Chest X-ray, PA view. Patient: 33 years old, sex M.
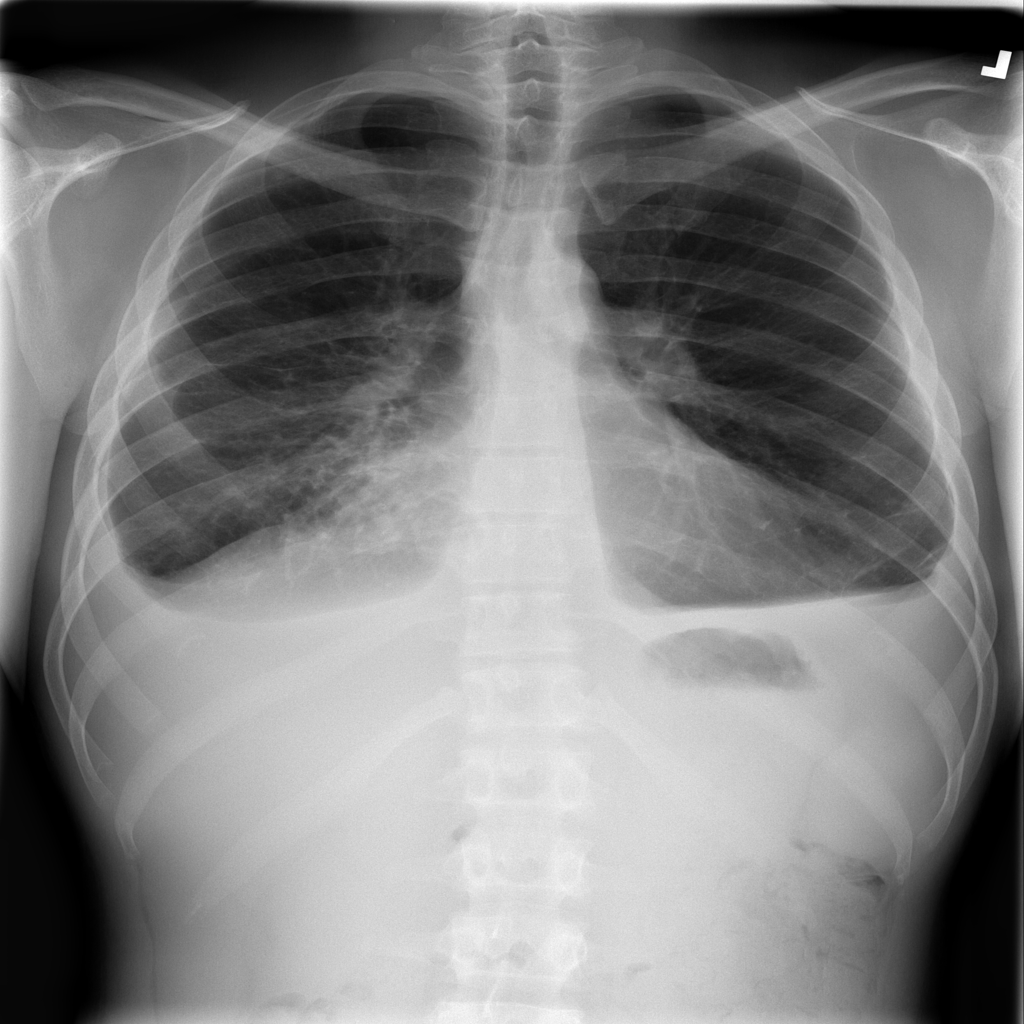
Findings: Effusion